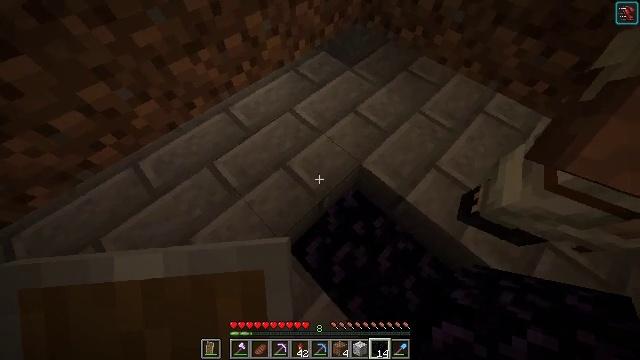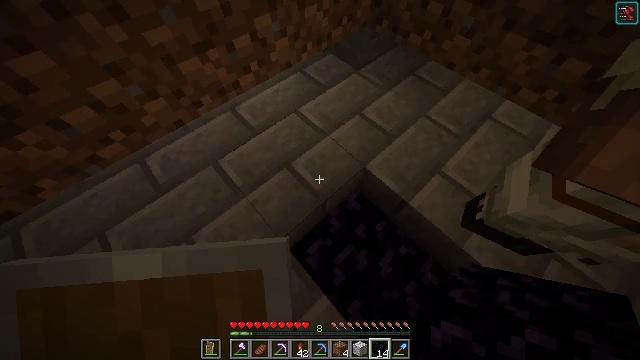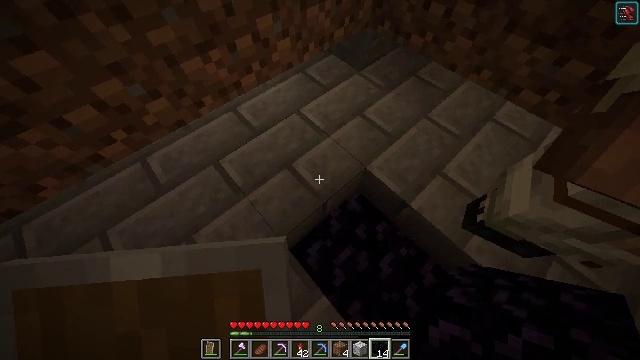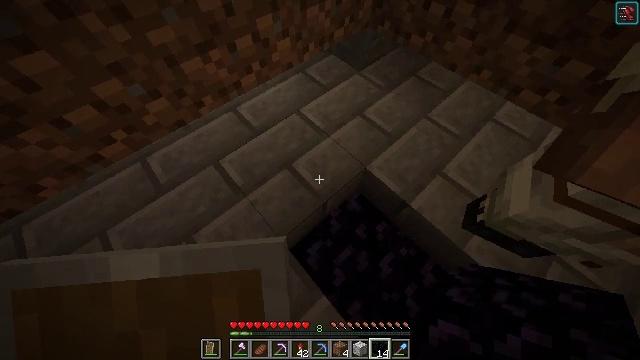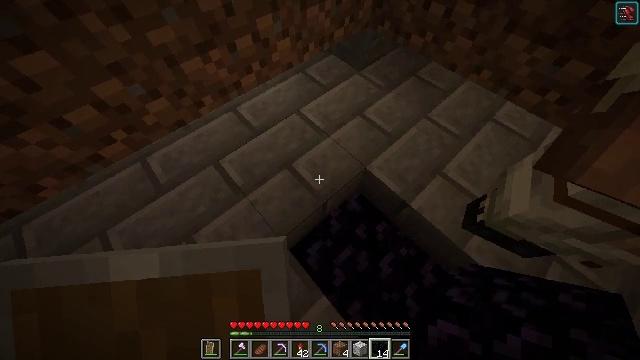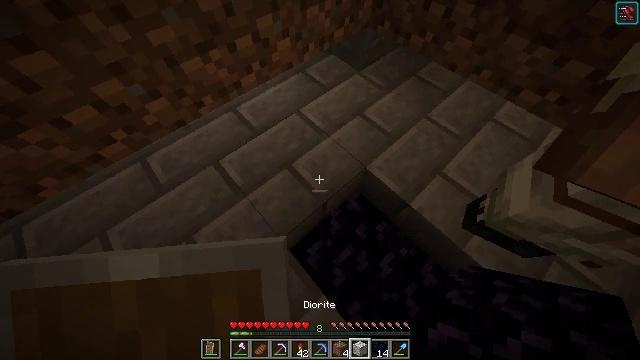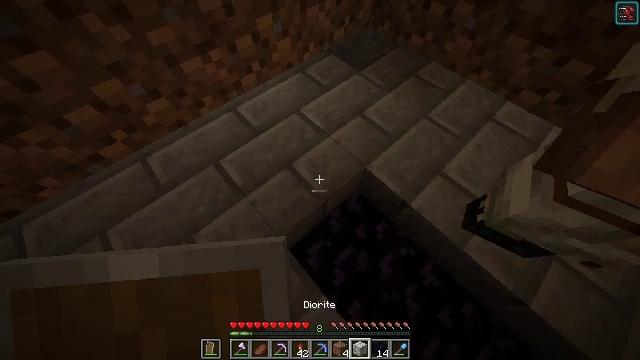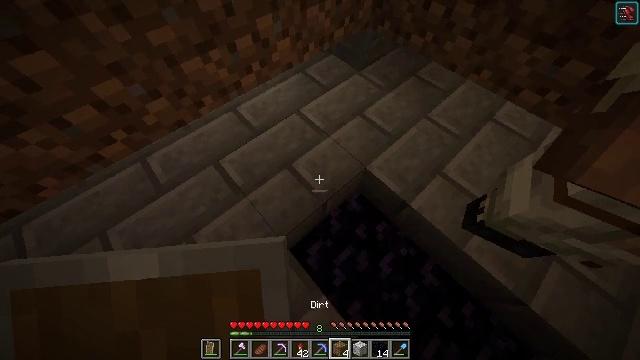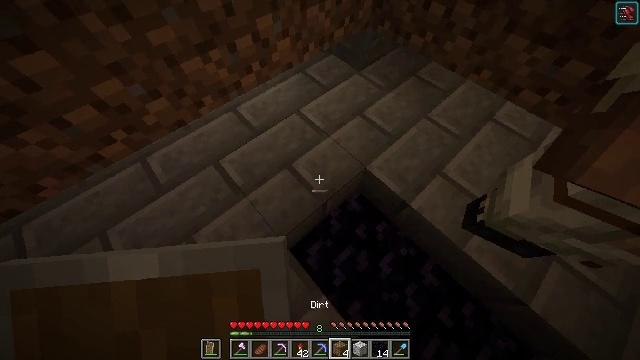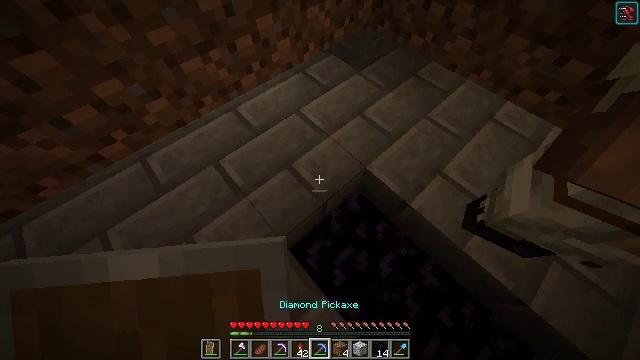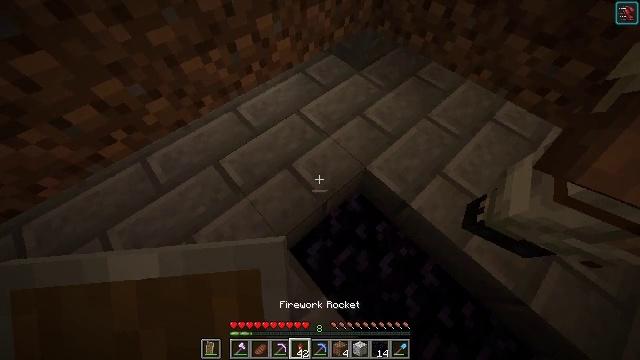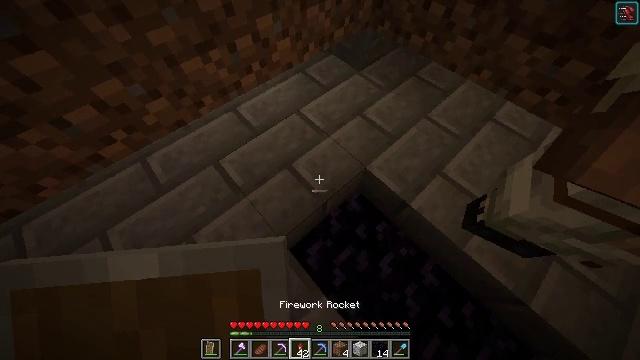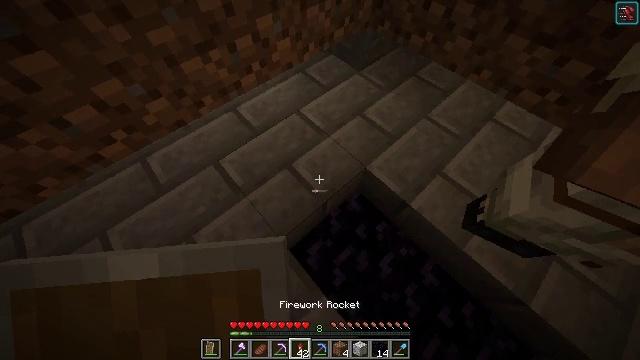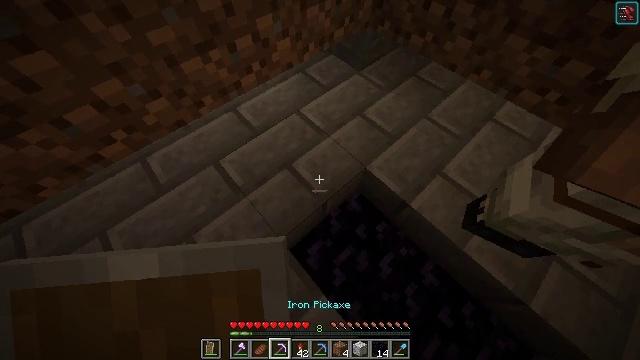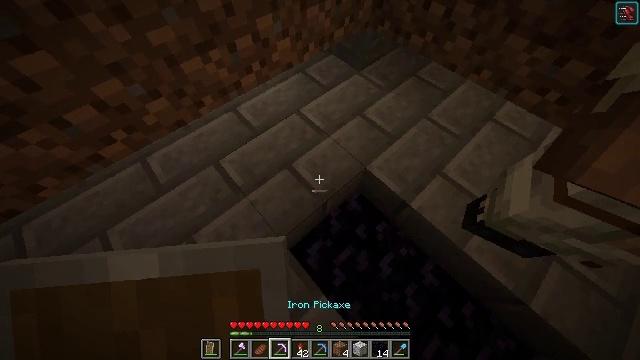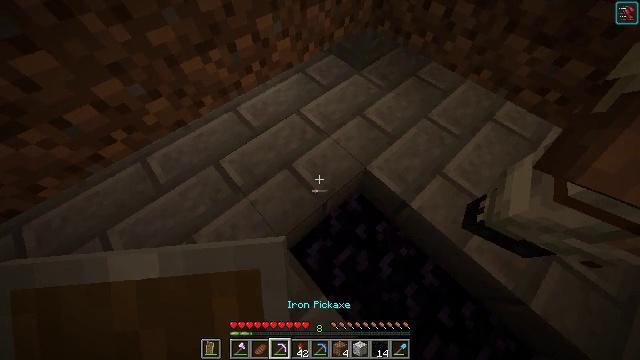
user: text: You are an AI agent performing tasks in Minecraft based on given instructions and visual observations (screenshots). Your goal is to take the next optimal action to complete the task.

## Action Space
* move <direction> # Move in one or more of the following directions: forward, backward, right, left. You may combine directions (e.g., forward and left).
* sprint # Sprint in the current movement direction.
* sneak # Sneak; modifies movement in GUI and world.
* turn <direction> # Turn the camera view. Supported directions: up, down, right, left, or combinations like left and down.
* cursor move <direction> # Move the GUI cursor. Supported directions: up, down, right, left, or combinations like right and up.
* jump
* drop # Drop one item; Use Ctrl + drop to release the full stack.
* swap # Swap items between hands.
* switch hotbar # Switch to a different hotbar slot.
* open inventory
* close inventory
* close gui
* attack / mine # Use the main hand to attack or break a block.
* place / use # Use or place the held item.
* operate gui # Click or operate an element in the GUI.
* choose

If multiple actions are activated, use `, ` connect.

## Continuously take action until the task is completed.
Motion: motion action
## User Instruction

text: Attack the stone brick slab to gather it.
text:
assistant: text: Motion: turn left
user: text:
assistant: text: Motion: no_op
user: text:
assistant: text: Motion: no_op
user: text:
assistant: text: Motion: no_op
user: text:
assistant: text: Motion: no_op
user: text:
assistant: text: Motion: no_op
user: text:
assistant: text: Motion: no_op
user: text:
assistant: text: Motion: no_op
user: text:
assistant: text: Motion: no_op
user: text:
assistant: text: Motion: no_op
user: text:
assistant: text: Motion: no_op
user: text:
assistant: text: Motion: no_op
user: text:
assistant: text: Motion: no_op
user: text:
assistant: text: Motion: no_op
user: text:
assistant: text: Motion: no_op
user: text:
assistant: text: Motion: no_op
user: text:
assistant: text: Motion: turn left
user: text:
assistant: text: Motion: turn left
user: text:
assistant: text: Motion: turn left
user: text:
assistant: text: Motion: no_op
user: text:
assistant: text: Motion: attack / mine
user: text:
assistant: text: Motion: attack / mine
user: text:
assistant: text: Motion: attack / mine
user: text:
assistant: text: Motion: attack / mine
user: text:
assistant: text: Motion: no_op
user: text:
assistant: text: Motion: no_op
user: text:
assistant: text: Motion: no_op
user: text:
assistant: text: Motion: no_op
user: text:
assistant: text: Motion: no_op
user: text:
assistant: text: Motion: attack / mine